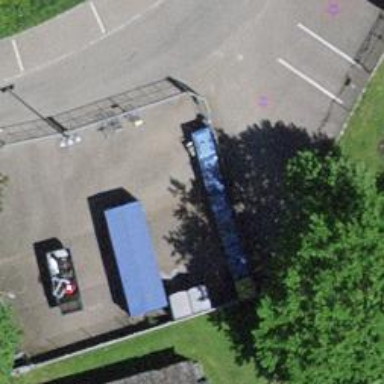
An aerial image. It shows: Recycling facility.